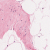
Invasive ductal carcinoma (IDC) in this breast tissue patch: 0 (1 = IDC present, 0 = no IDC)